Field crop: maize
Growth stage: 1
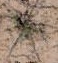
Species: salsola